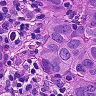
Metastatic tissue present: yes